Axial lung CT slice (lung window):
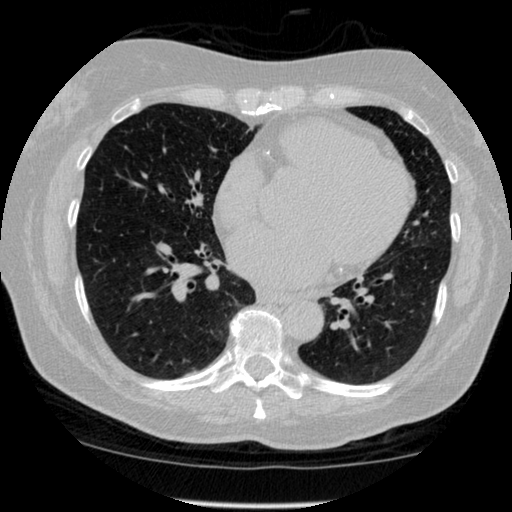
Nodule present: no